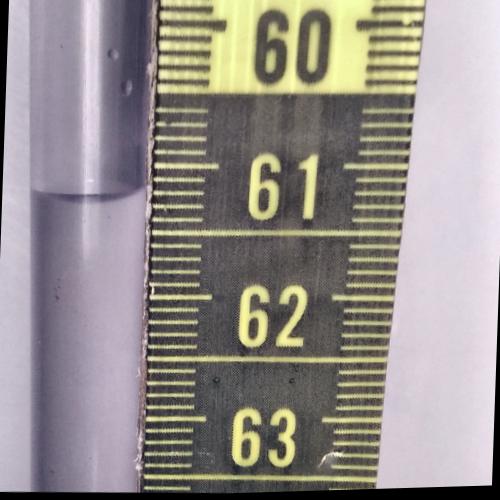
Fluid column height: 61.2 cm